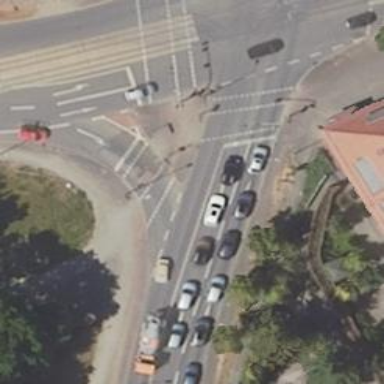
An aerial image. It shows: Road crossing with traffic signals.